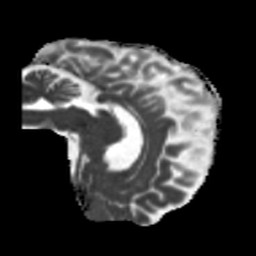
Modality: MD
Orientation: sagittal
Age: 42
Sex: male
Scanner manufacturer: siemens
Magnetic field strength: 3 T
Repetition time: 5.25 s
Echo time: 0.08 s